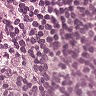
Metastatic tissue present: no